Question: I tried to create a testing client id for an android app which uses OAUTH 2.0 as login for retrieving user profile. I followed the steps to complete the creation of the client id on google console, but I do not see anywhere the client secret. I'm trying to help my employer with getting google credentials for it's app. I know how to implement OAUTH 2.0 in android, but I need client secret to exchange the code with access token.
First, I selected "Google+ API" from Services tab.
Then followed the on screen steps from API Access tab.
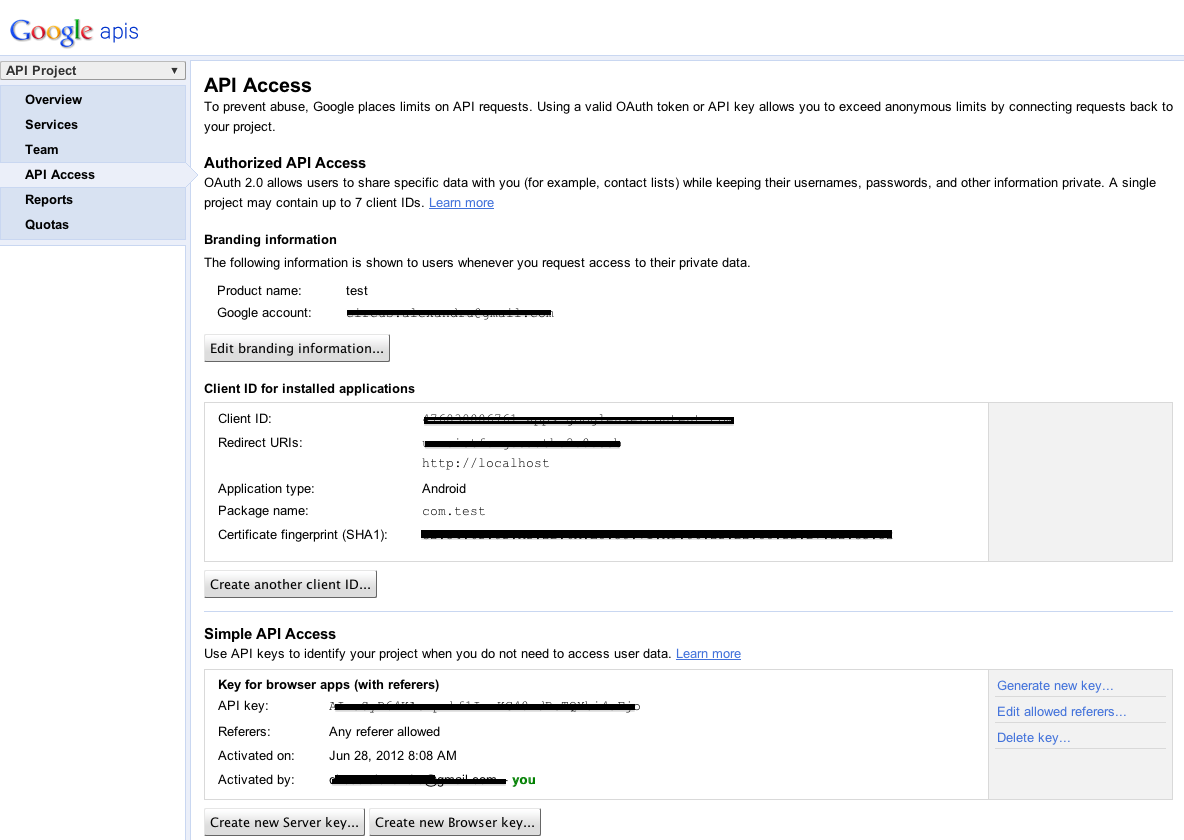
Answer: It seems that Google finally ditched the <URL> and is not yet up-to-date with their documentation.
You should check if you already get an 'access_token' in the initial OAuth request <URL>.
Another possibility would be to fall back to using a <URL>.
First method seems to not work with Google.
The recommended way for Android is to use <URL> library to retrieve the userinfo.